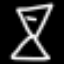
Label: hourglass